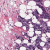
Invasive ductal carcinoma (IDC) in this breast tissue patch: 1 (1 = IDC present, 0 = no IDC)